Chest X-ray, PA view. Patient: 59 years old, sex F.
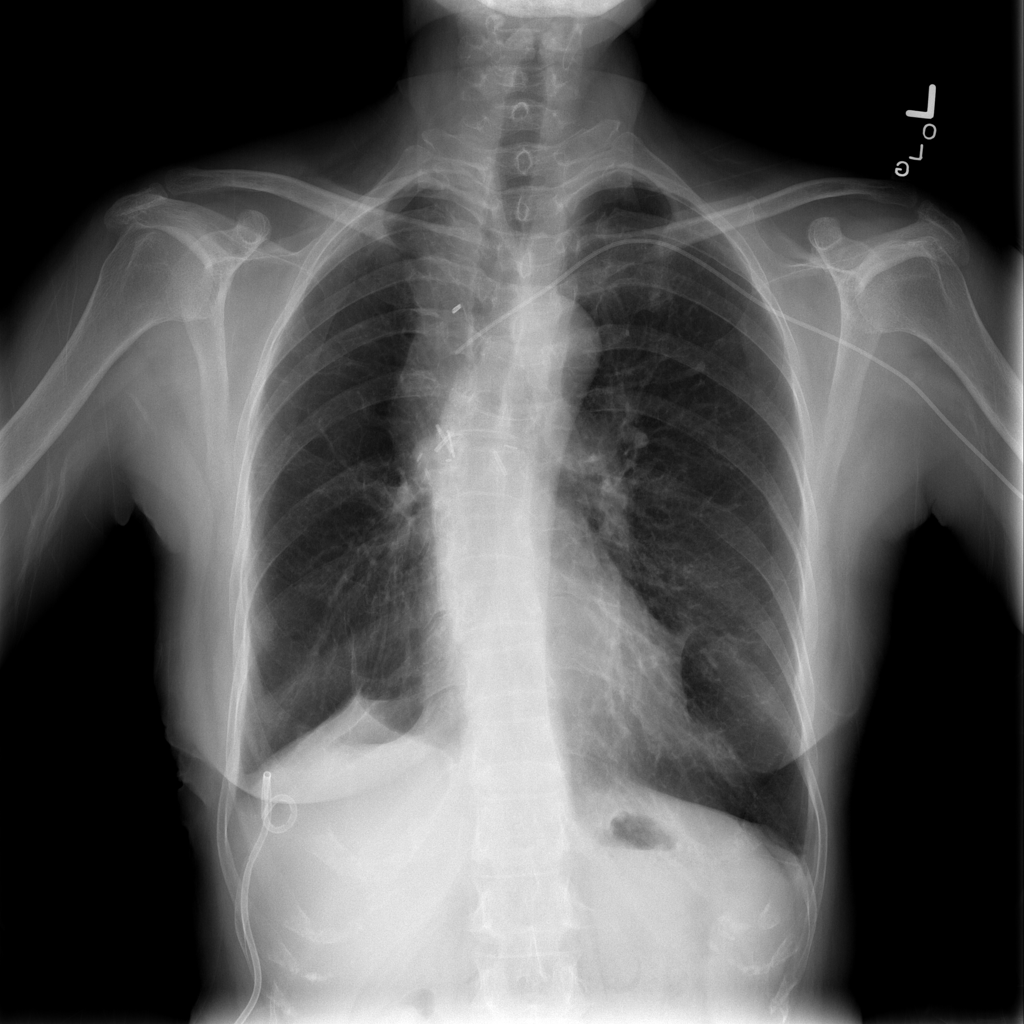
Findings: Infiltration